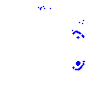
Particle: electron